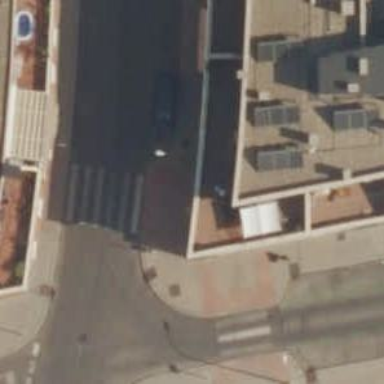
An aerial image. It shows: Sidewalk along the footway.